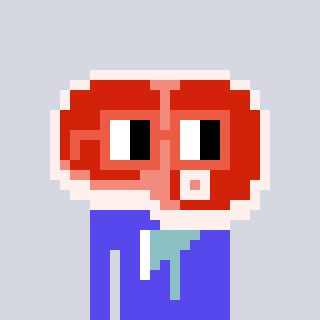
a pixel art character with square orange glasses, a steak-shaped head and a computerblue-colored body on a cool background